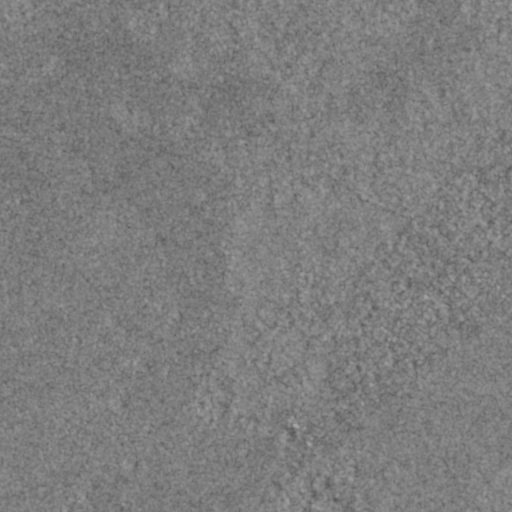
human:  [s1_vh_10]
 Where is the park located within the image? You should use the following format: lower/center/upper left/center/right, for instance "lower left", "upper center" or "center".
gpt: The park is located in the center right of the image.
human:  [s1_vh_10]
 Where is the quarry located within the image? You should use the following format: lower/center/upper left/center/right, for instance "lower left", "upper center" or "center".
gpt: There is no quarry in the image.

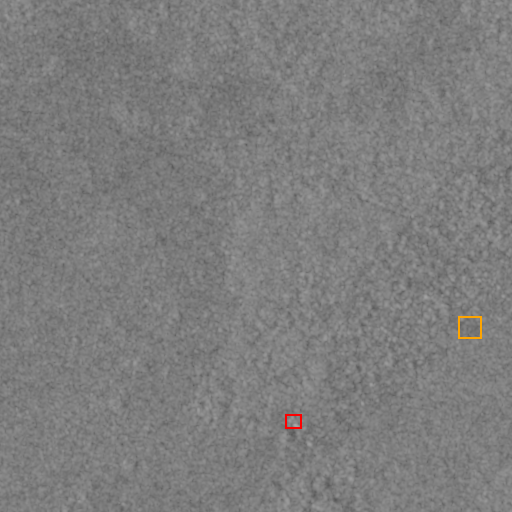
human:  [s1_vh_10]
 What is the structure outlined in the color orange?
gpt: The structure outlined in orange is a park.
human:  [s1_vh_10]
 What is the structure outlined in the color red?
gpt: The structure outlined in red is a building.
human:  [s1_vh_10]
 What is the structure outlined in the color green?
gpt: There is no green outline.